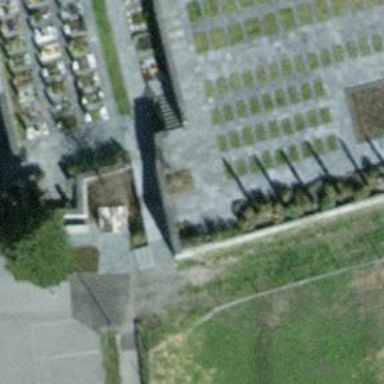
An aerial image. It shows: Historic tomb in cemetery.